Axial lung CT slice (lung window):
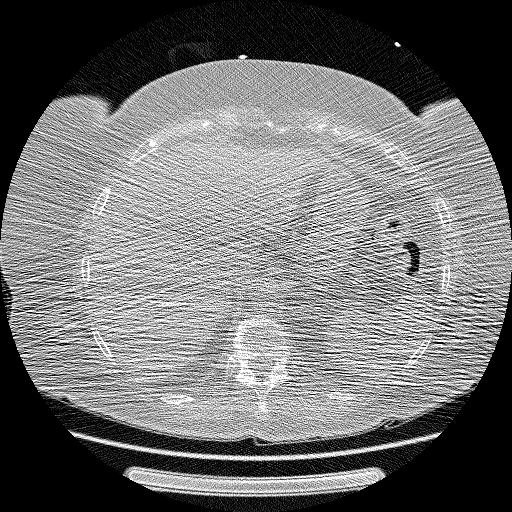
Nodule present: no